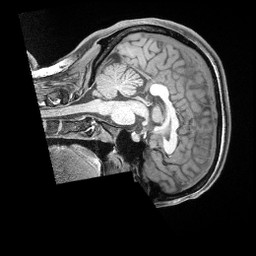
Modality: T1w
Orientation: sagittal
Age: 32
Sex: female
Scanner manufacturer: siemens
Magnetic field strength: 3 T
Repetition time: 2 s
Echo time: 0.00211 s